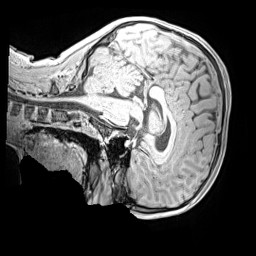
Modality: MP2RAGE
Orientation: sagittal
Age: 10
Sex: male
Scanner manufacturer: siemens
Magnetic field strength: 3 T
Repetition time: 4 s
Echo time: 0.00299 s